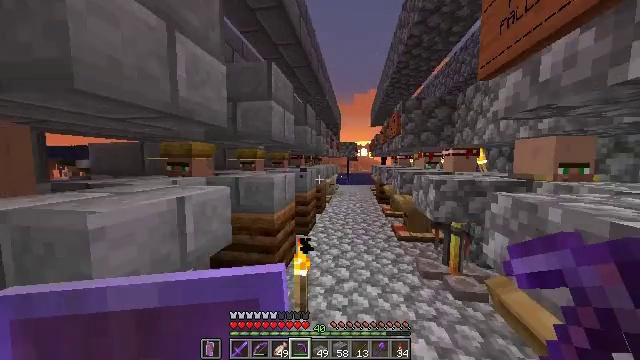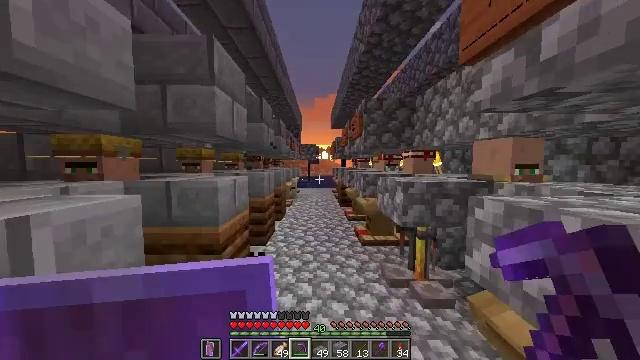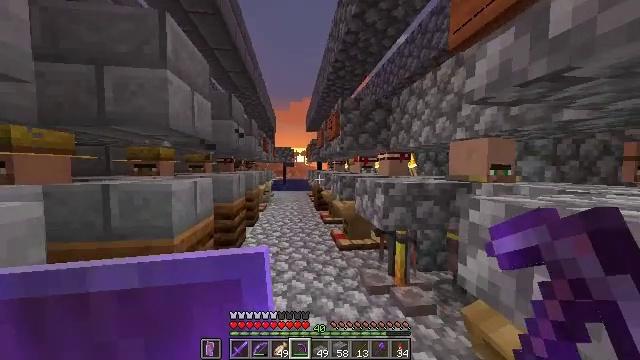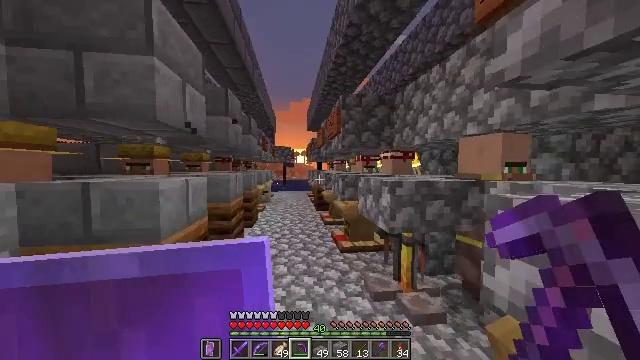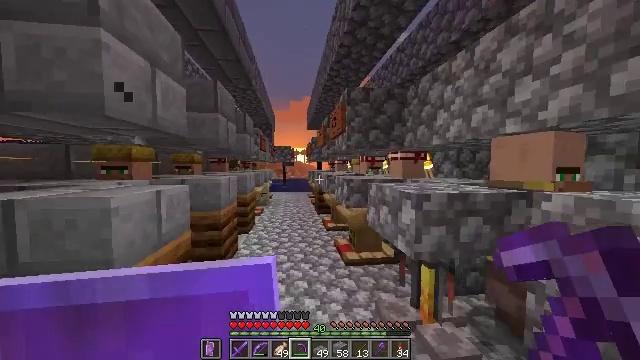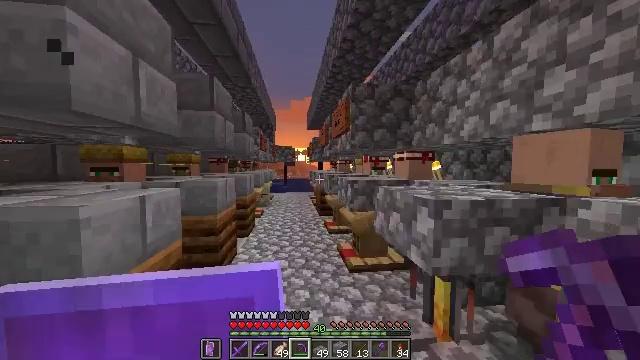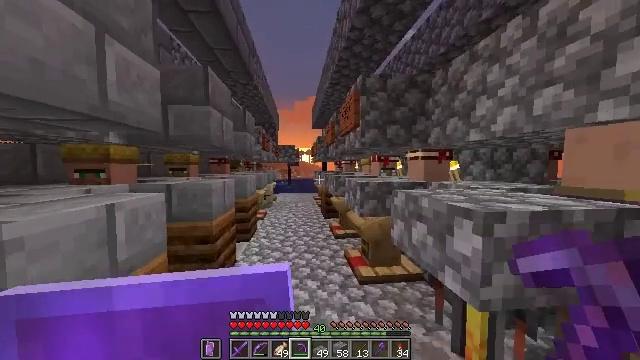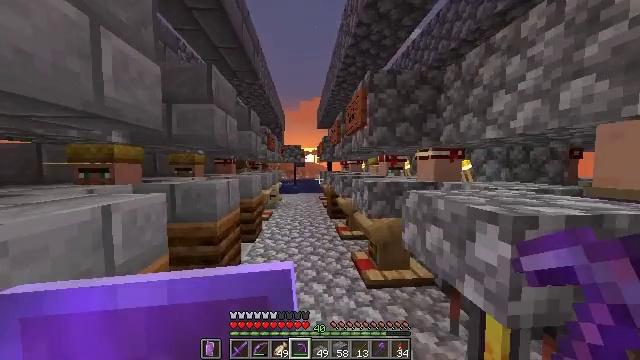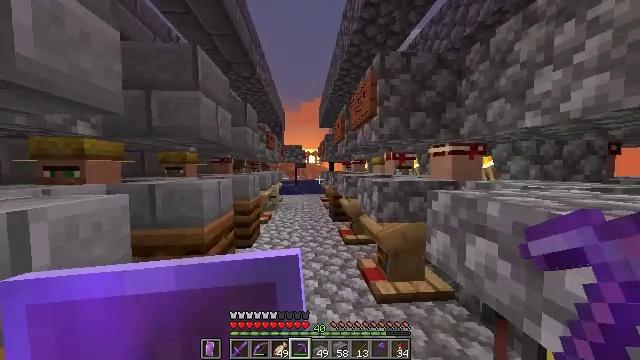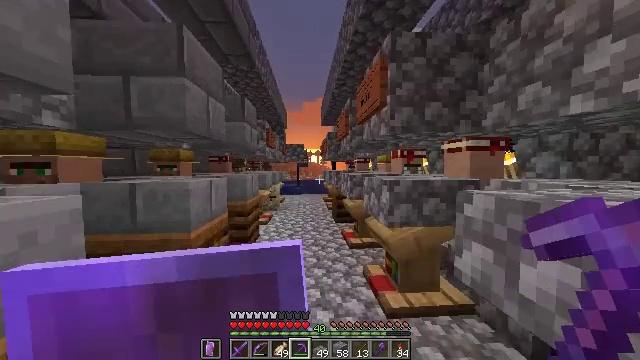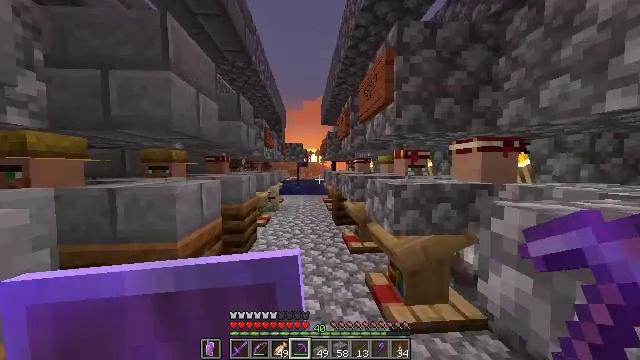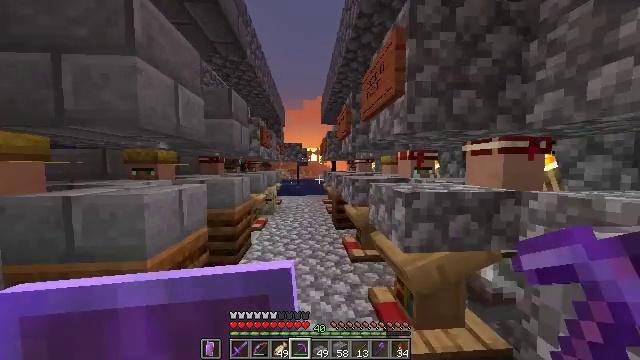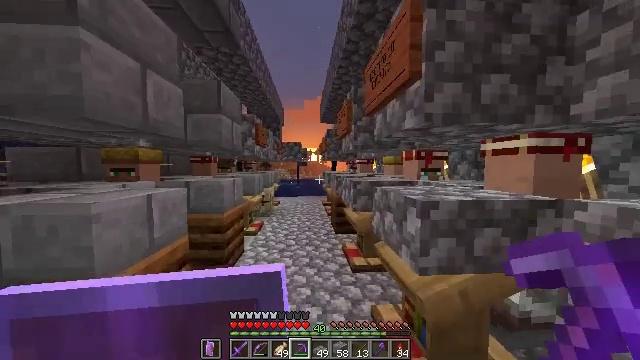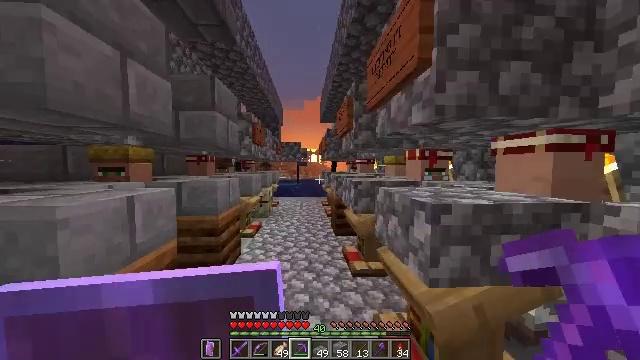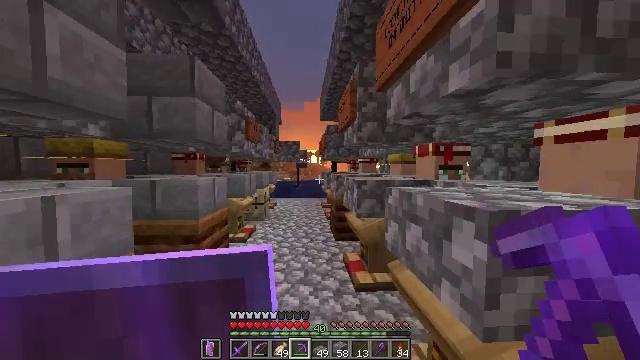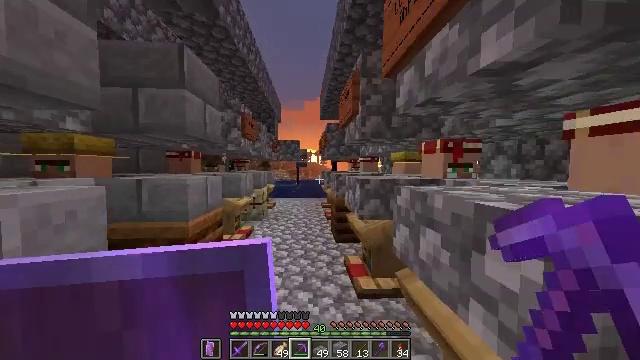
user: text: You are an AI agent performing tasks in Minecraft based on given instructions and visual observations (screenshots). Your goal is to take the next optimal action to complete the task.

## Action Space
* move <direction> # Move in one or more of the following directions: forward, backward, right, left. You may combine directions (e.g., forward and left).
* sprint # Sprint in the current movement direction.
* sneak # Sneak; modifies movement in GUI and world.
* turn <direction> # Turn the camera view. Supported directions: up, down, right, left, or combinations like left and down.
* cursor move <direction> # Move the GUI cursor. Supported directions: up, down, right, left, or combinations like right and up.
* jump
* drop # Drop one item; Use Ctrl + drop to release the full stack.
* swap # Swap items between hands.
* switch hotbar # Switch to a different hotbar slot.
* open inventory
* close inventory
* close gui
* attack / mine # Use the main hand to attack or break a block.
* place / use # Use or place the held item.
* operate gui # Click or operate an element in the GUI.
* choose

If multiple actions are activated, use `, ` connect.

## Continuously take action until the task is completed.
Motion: motion action
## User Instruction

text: Obtain a stonecutter from the crafting table.
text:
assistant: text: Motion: move forward, sprint, turn right
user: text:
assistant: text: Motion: move forward, sprint, turn right
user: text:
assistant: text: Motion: move forward, sprint
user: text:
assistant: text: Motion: move forward, sprint
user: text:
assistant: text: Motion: move forward, sprint
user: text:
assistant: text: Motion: move forward, sprint, turn left
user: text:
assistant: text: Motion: move forward, sprint, turn left
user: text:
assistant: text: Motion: move forward, sprint
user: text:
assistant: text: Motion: move forward, sprint
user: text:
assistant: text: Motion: move forward, sprint
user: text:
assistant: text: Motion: move forward, sprint
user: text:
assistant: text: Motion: move forward, sprint
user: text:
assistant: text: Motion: move forward, sprint
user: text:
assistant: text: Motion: move forward, sprint
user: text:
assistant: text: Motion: move forward, sprint
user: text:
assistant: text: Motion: move forward, sprint
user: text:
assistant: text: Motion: move forward, sprint
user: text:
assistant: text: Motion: move forward, sprint
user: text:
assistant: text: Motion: move forward, sprint
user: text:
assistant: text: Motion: move forward, sprint
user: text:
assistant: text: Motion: move forward, sprint
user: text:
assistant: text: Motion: move forward, sprint
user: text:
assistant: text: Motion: move forward, sprint
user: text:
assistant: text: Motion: move forward, sprint
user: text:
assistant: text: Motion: move forward, sprint
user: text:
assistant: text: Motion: move forward, sprint
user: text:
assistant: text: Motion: move forward, sprint
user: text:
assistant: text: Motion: move forward, sprint
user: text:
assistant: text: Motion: move forward, sprint
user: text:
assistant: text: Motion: move forward, sprint